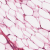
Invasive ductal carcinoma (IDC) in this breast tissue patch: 0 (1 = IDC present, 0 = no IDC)